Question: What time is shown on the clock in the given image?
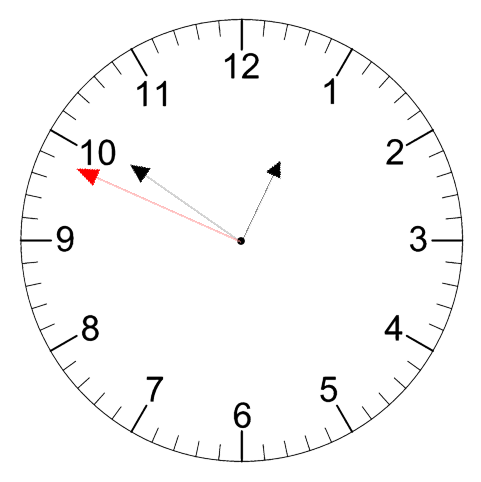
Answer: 12:50:49